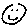
Label: smiley face